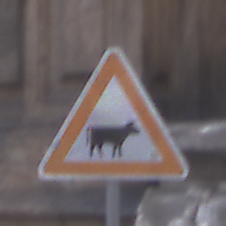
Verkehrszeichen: ViehtriebLinks
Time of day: SunriseSunset
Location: Outdoor (Urban)
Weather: PartlyCloudy
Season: NotSpecified
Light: Natural